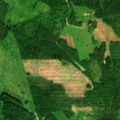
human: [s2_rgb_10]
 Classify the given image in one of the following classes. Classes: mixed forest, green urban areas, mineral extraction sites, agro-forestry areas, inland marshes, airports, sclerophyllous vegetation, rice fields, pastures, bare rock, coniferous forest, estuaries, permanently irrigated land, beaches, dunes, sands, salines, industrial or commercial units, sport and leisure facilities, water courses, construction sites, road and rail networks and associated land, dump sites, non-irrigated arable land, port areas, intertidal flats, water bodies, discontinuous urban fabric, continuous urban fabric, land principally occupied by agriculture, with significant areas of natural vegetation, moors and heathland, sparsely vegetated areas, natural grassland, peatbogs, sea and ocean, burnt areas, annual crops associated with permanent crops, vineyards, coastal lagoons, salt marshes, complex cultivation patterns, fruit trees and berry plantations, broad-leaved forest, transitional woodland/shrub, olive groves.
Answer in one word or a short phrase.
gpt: mixed forest, transitional woodland/shrub